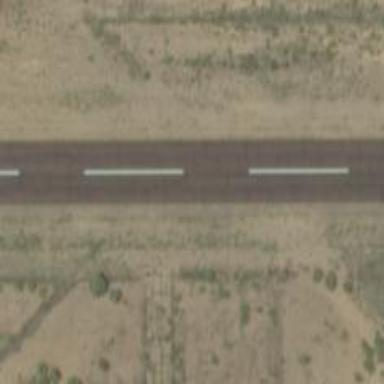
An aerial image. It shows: Runway at airport.